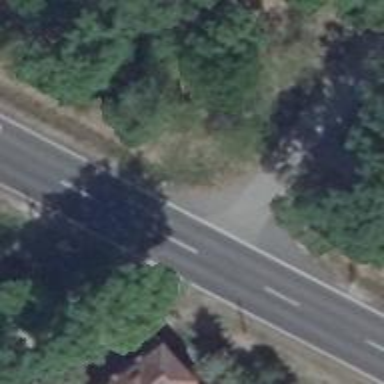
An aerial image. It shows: Cycleway.